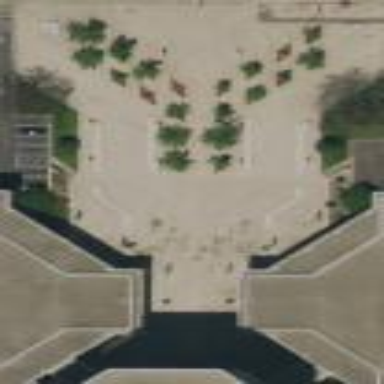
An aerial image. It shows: Pedestrian road.